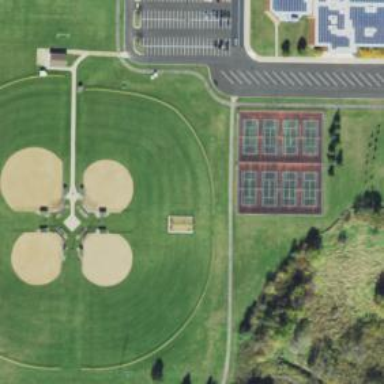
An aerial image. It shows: Baseball pitch for leisure and sports activities.